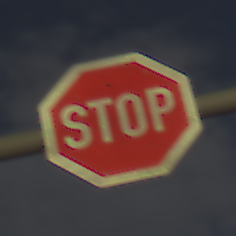
Verkehrszeichen: Stop
Umgebung: Outdoor, Nature
Tageszeit: MorningAfternoon
Wetter: PartlyCloudy
Licht: Natural
Jahreszeit: NotSpecified
Kontrast: HighContrast